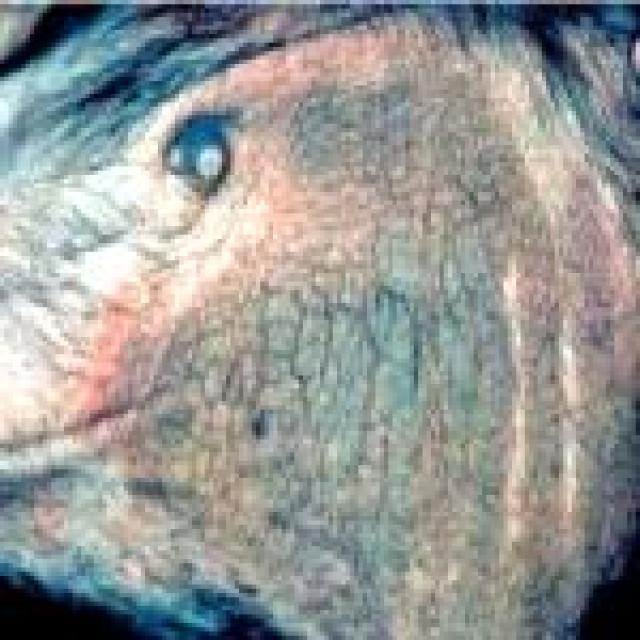
Canine fungal skin infection — characterized by alopecia, scaling, crusting, and circular lesions. Common agents include Malassezia and Candida species.